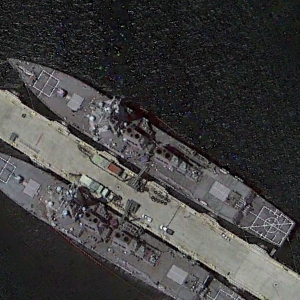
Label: destroyer